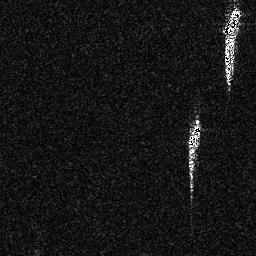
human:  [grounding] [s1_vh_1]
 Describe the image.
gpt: In the satellite image, there is  <ref>1 medium ship </ref> <box>[[85, 1, 94, 12, 0]]</box> located at top right,  <ref>1 small ship </ref> <box>[[72, 45, 78, 57, 0]]</box> located at right.